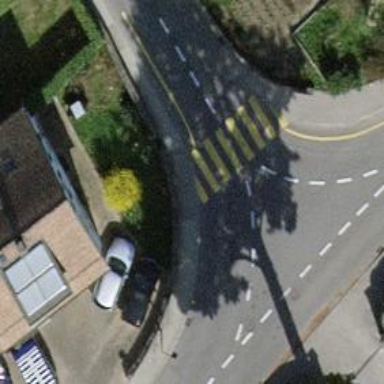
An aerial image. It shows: Zebra crossing on the road.